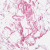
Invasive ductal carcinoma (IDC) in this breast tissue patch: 0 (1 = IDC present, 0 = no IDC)